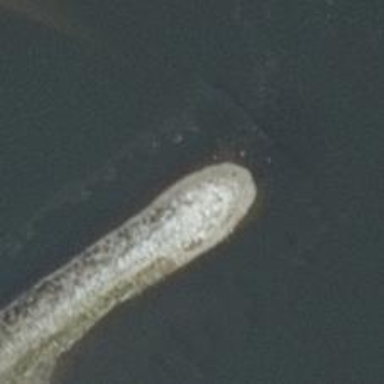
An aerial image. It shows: Breakwater structure.